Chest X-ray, PA view. Patient: 64 years old, sex M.
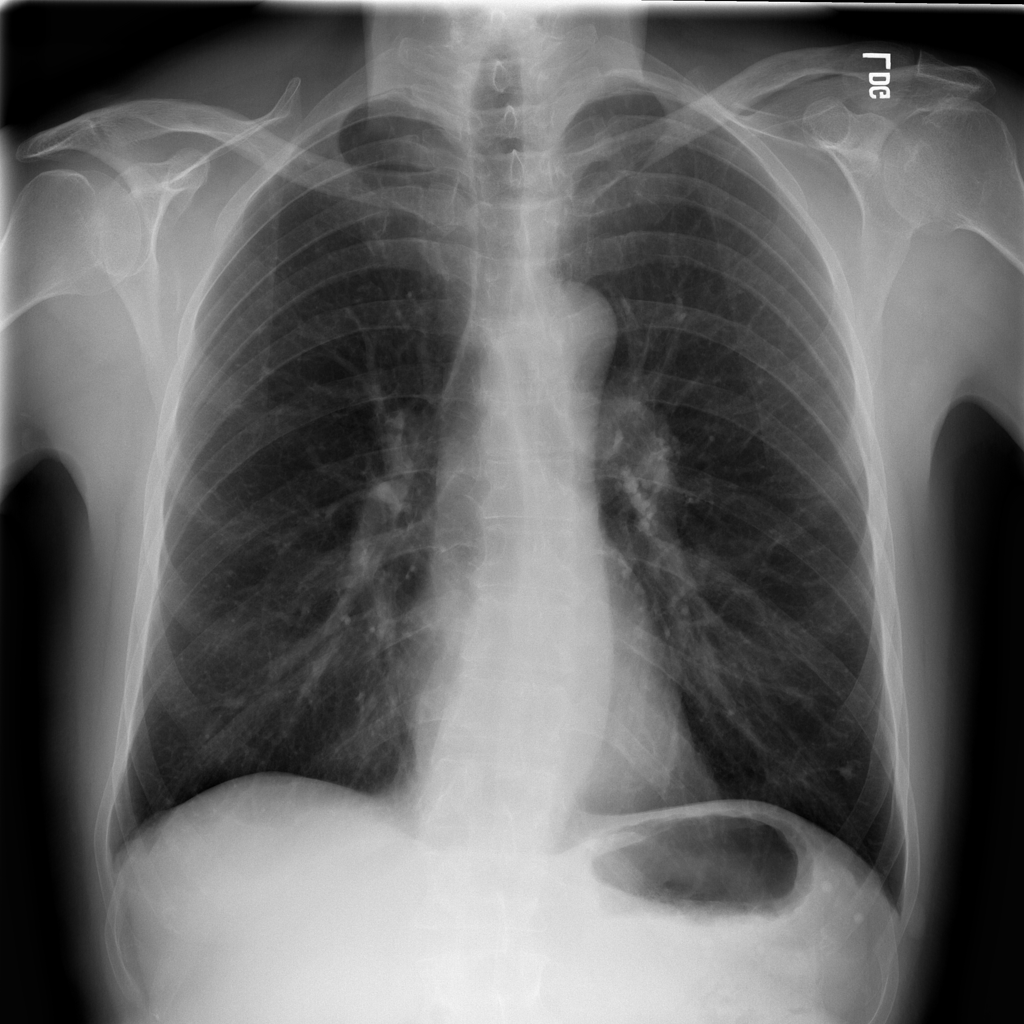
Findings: No Finding